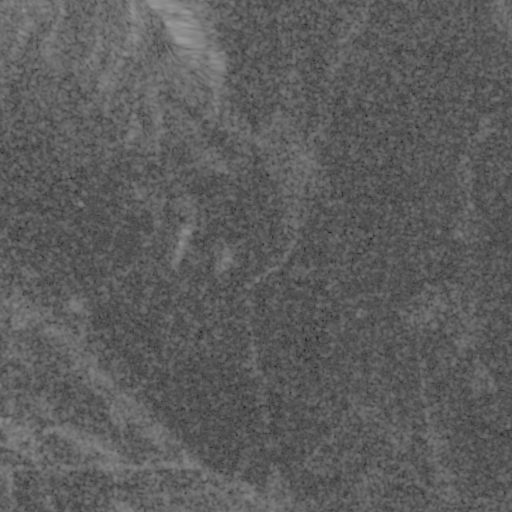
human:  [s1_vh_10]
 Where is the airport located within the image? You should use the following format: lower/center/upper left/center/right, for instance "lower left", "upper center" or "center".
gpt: The airport is located in the lower right of the image.
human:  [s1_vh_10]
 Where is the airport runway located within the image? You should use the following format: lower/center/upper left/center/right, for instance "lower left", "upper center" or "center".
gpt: The airport runway is located in the lower right of the image.
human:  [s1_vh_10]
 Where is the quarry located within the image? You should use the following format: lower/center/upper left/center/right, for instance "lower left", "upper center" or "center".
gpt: The quarry is located in the lower center of the image.
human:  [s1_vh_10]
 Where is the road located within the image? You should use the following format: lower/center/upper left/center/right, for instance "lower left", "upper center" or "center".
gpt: There is no road in the image.

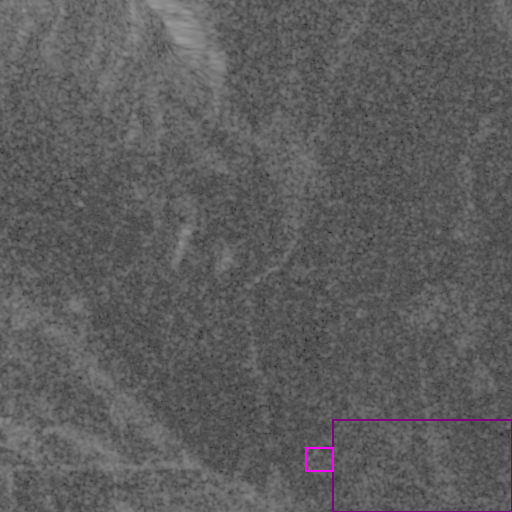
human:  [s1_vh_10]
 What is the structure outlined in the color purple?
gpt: The structure outlined in purple is an airport.
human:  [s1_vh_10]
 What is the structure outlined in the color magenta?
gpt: The structure outlined in magenta is a quarry.
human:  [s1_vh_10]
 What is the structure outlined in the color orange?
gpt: There is no orange outline.